Field crop: tomato
Growth stage: 2
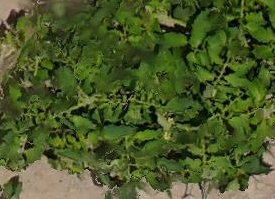
Species: tomato